Question: I have this structure for my website as below. How do I define red area as 100%, while it has a sidebar with 260px width and the sidebar is fixed.

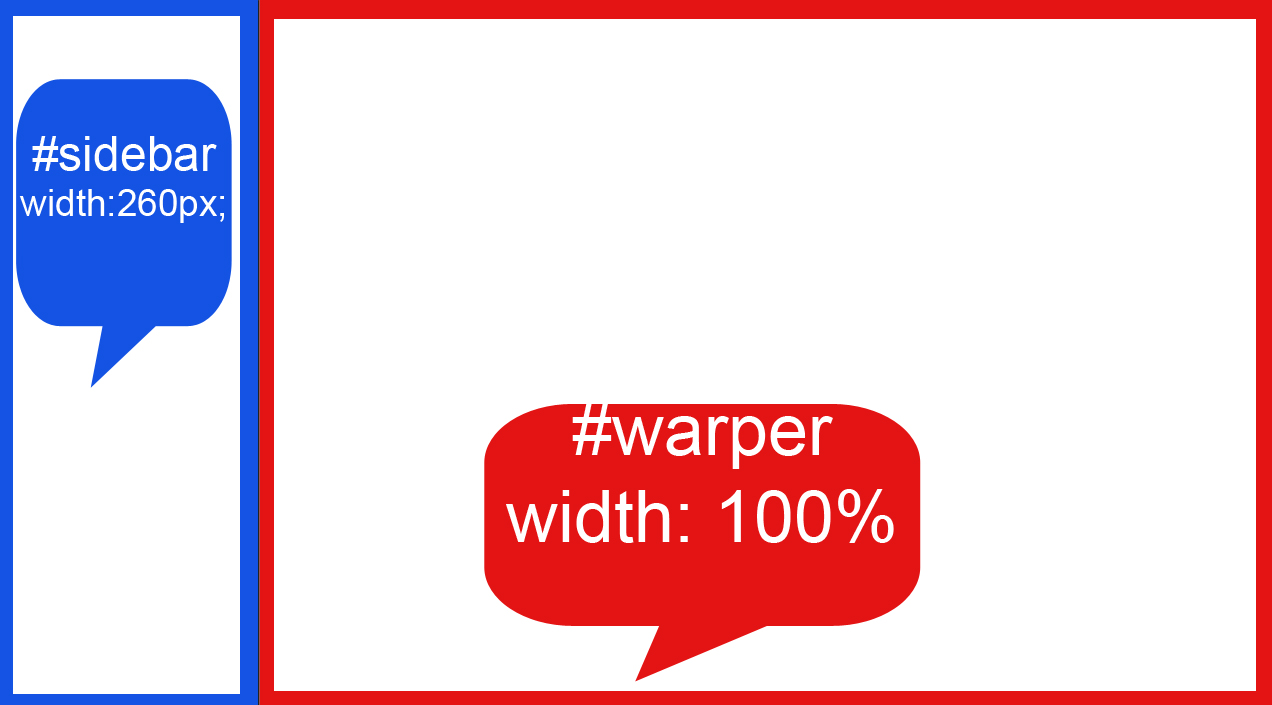
Answer: If you can use CSS3 you can use <URL>:
'''
#wrapper {
width: calc(100% - 260px);
}
#sidebar {
width: 260px;
}
'''